Question: I have made a Facebook app in Ruby (using Sinatra and Koala), deployed it on Heroku and sat up all the settings and it works that way, but now I have to debug some functionality and for that reason I need to run application from localhost (using 'foreman start').
I have read somewhere that I should make development version of my app and specify 'site url' to 'localhost:[port_num]' and I have done so.
- The problem is when user(me) reach 'localhost:5000' and application redirects it to Facebook to get permissions (when Facebook login dialog should appears). At that point this error occurs:App Not Set Up: The developers of this app have not set it up properly for Facebook Login.
I saw this <URL> but in my development version of app there is no 'status and review' settings and I don't see how to make application alive.

-
or
-
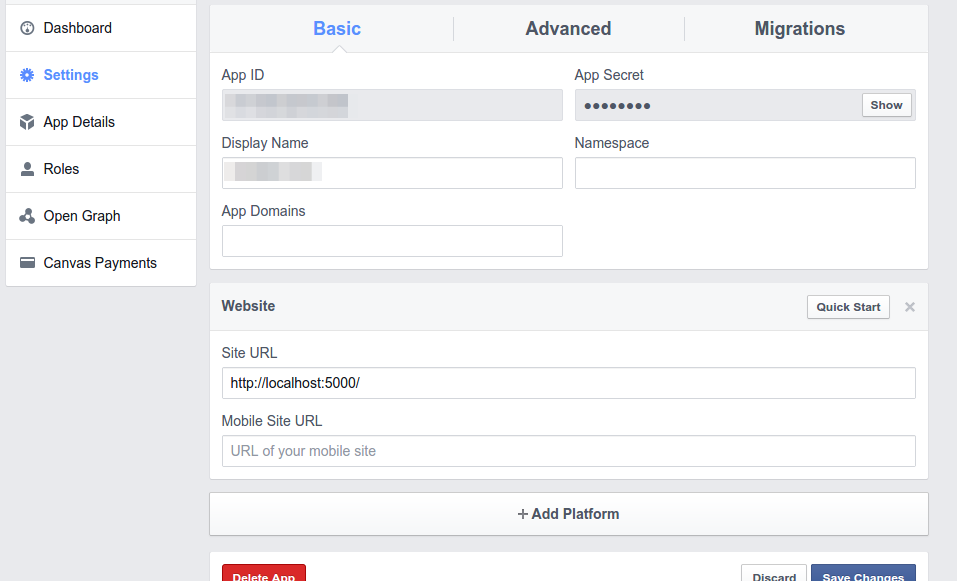
Answer: The problem laid in Advanced settings in security section - development app "inherits" settings from base app so in 'Settings->Advanced->Security->Valid OAuth redirect URIs' was initially url of my base app not my 'localhost:5000' and it causes a problem. One of solutions is to leave this field empty (and leave app open to redirect attacks) or to fill this field with your 'Site URL'.
- - 'Roles'